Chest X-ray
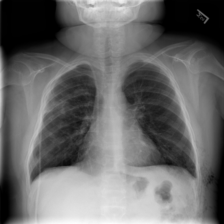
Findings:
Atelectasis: negative
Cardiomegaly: negative
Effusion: negative
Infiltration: negative
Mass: negative
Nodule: negative
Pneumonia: negative
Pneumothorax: positive
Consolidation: negative
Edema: negative
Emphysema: negative
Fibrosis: negative
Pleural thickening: negative
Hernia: negative